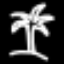
Label: palm tree